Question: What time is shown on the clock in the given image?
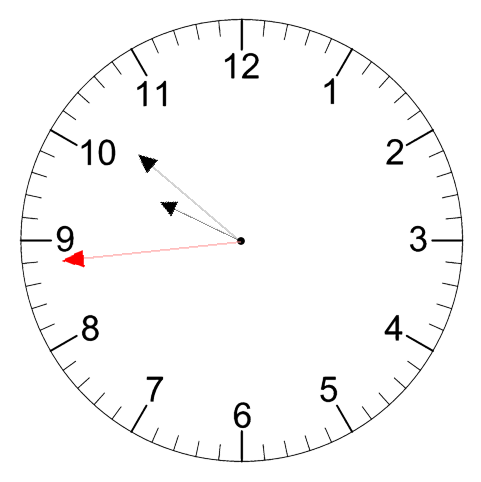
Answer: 09:51:44